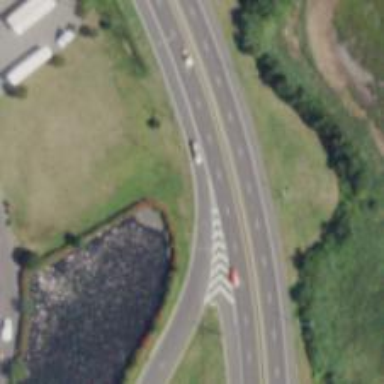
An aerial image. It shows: Asphalt trunk link road with jughandle junction.